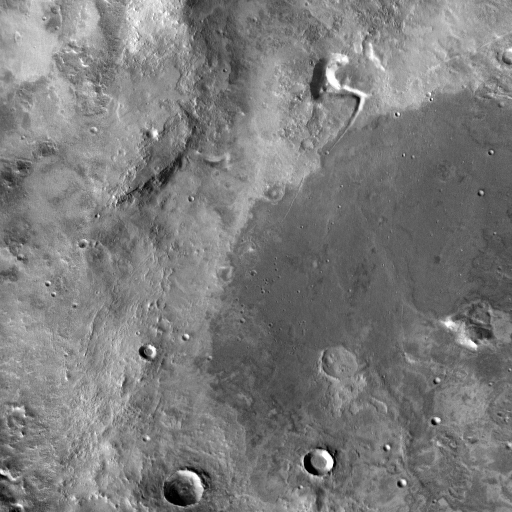
Crater classes present: Background, Other, Layered, Buried